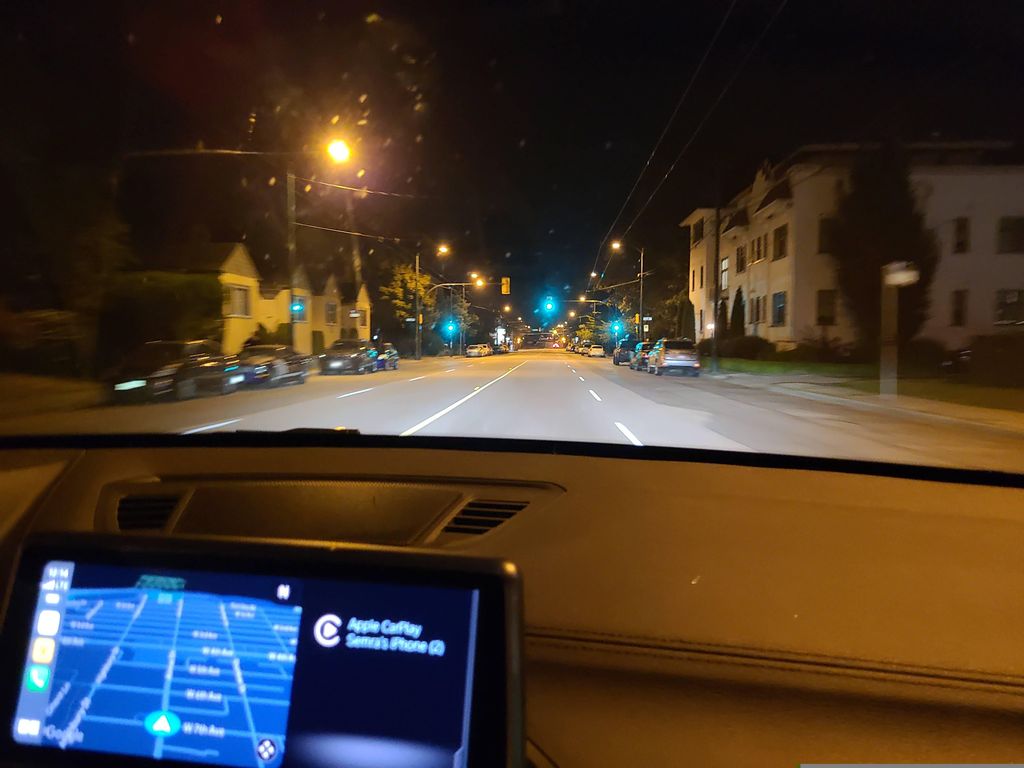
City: vancouver